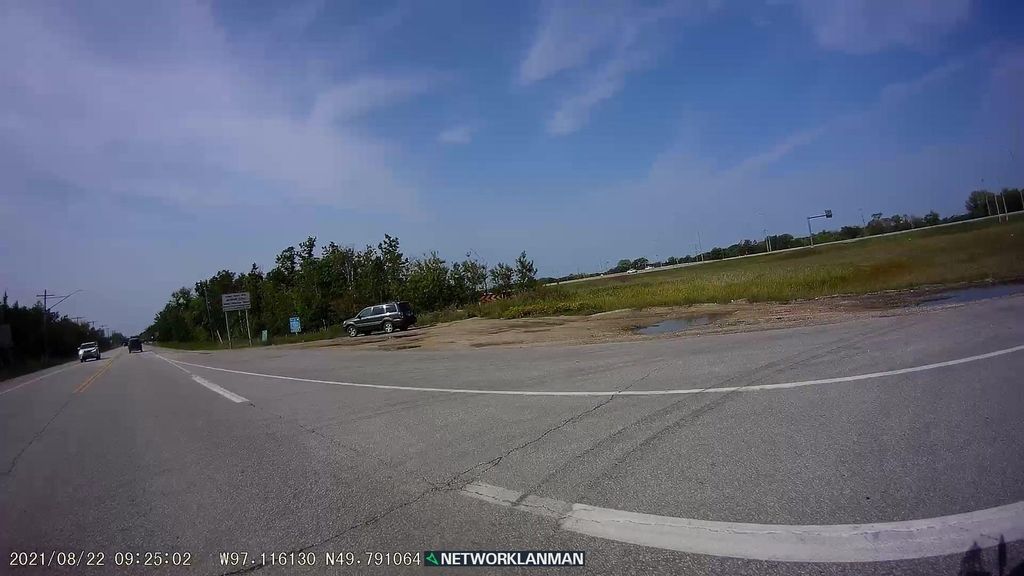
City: winnipeg